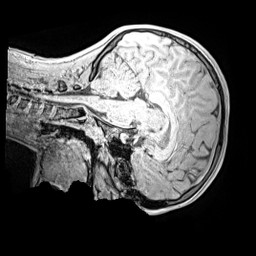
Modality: MP2RAGE
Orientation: sagittal
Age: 12
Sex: male
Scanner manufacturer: siemens
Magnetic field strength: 3 T
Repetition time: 4 s
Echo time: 0.00299 s